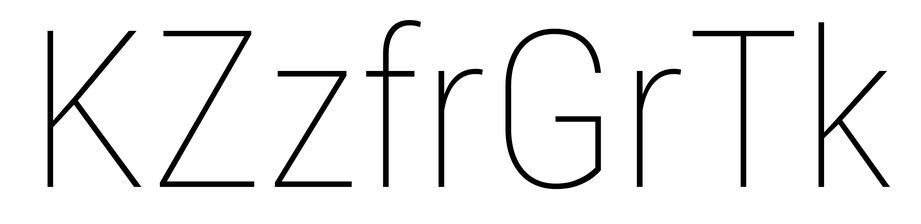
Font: Roboto_Condensed_Thin